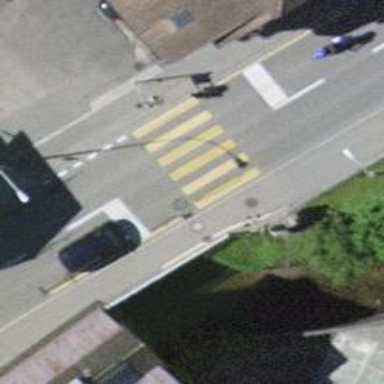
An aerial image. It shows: Crossing with zebra traffic signals.